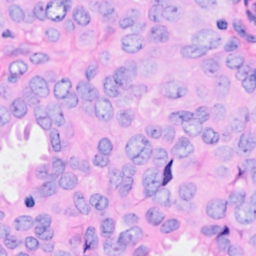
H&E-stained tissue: Breast